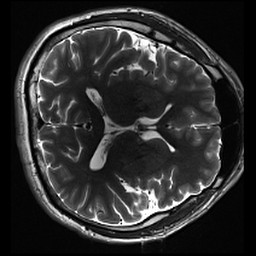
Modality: inplaneT2
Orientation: axial